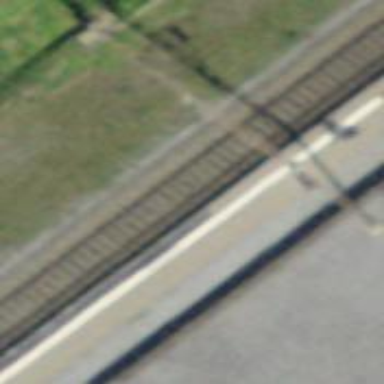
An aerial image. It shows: Stop position for public transport on the railway.